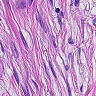
Metastatic tissue present: yes